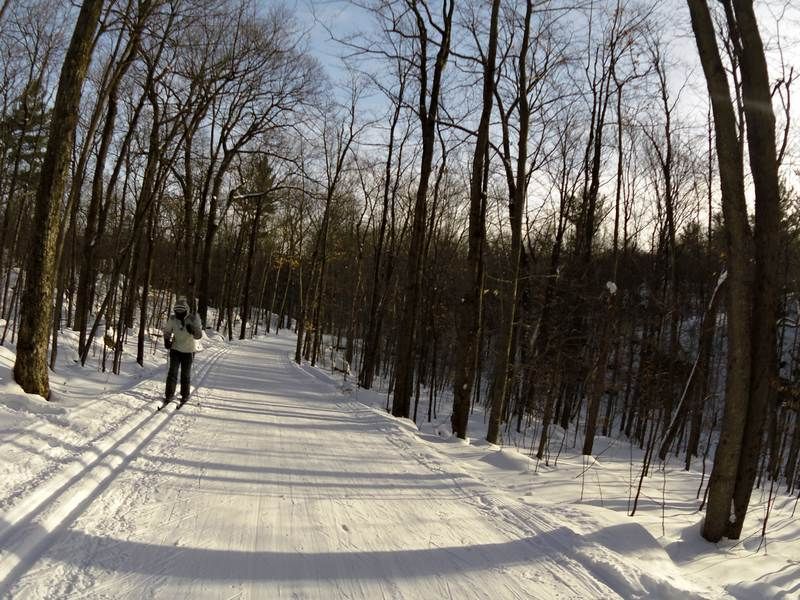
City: ottawa-gatineau